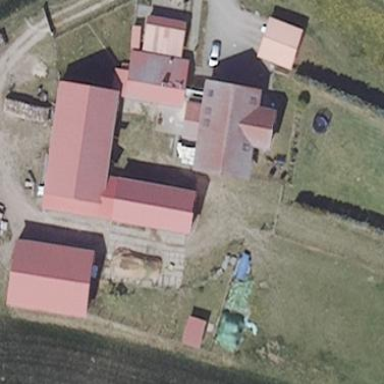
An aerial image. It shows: Farmyard area.